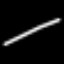
Label: line